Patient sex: M
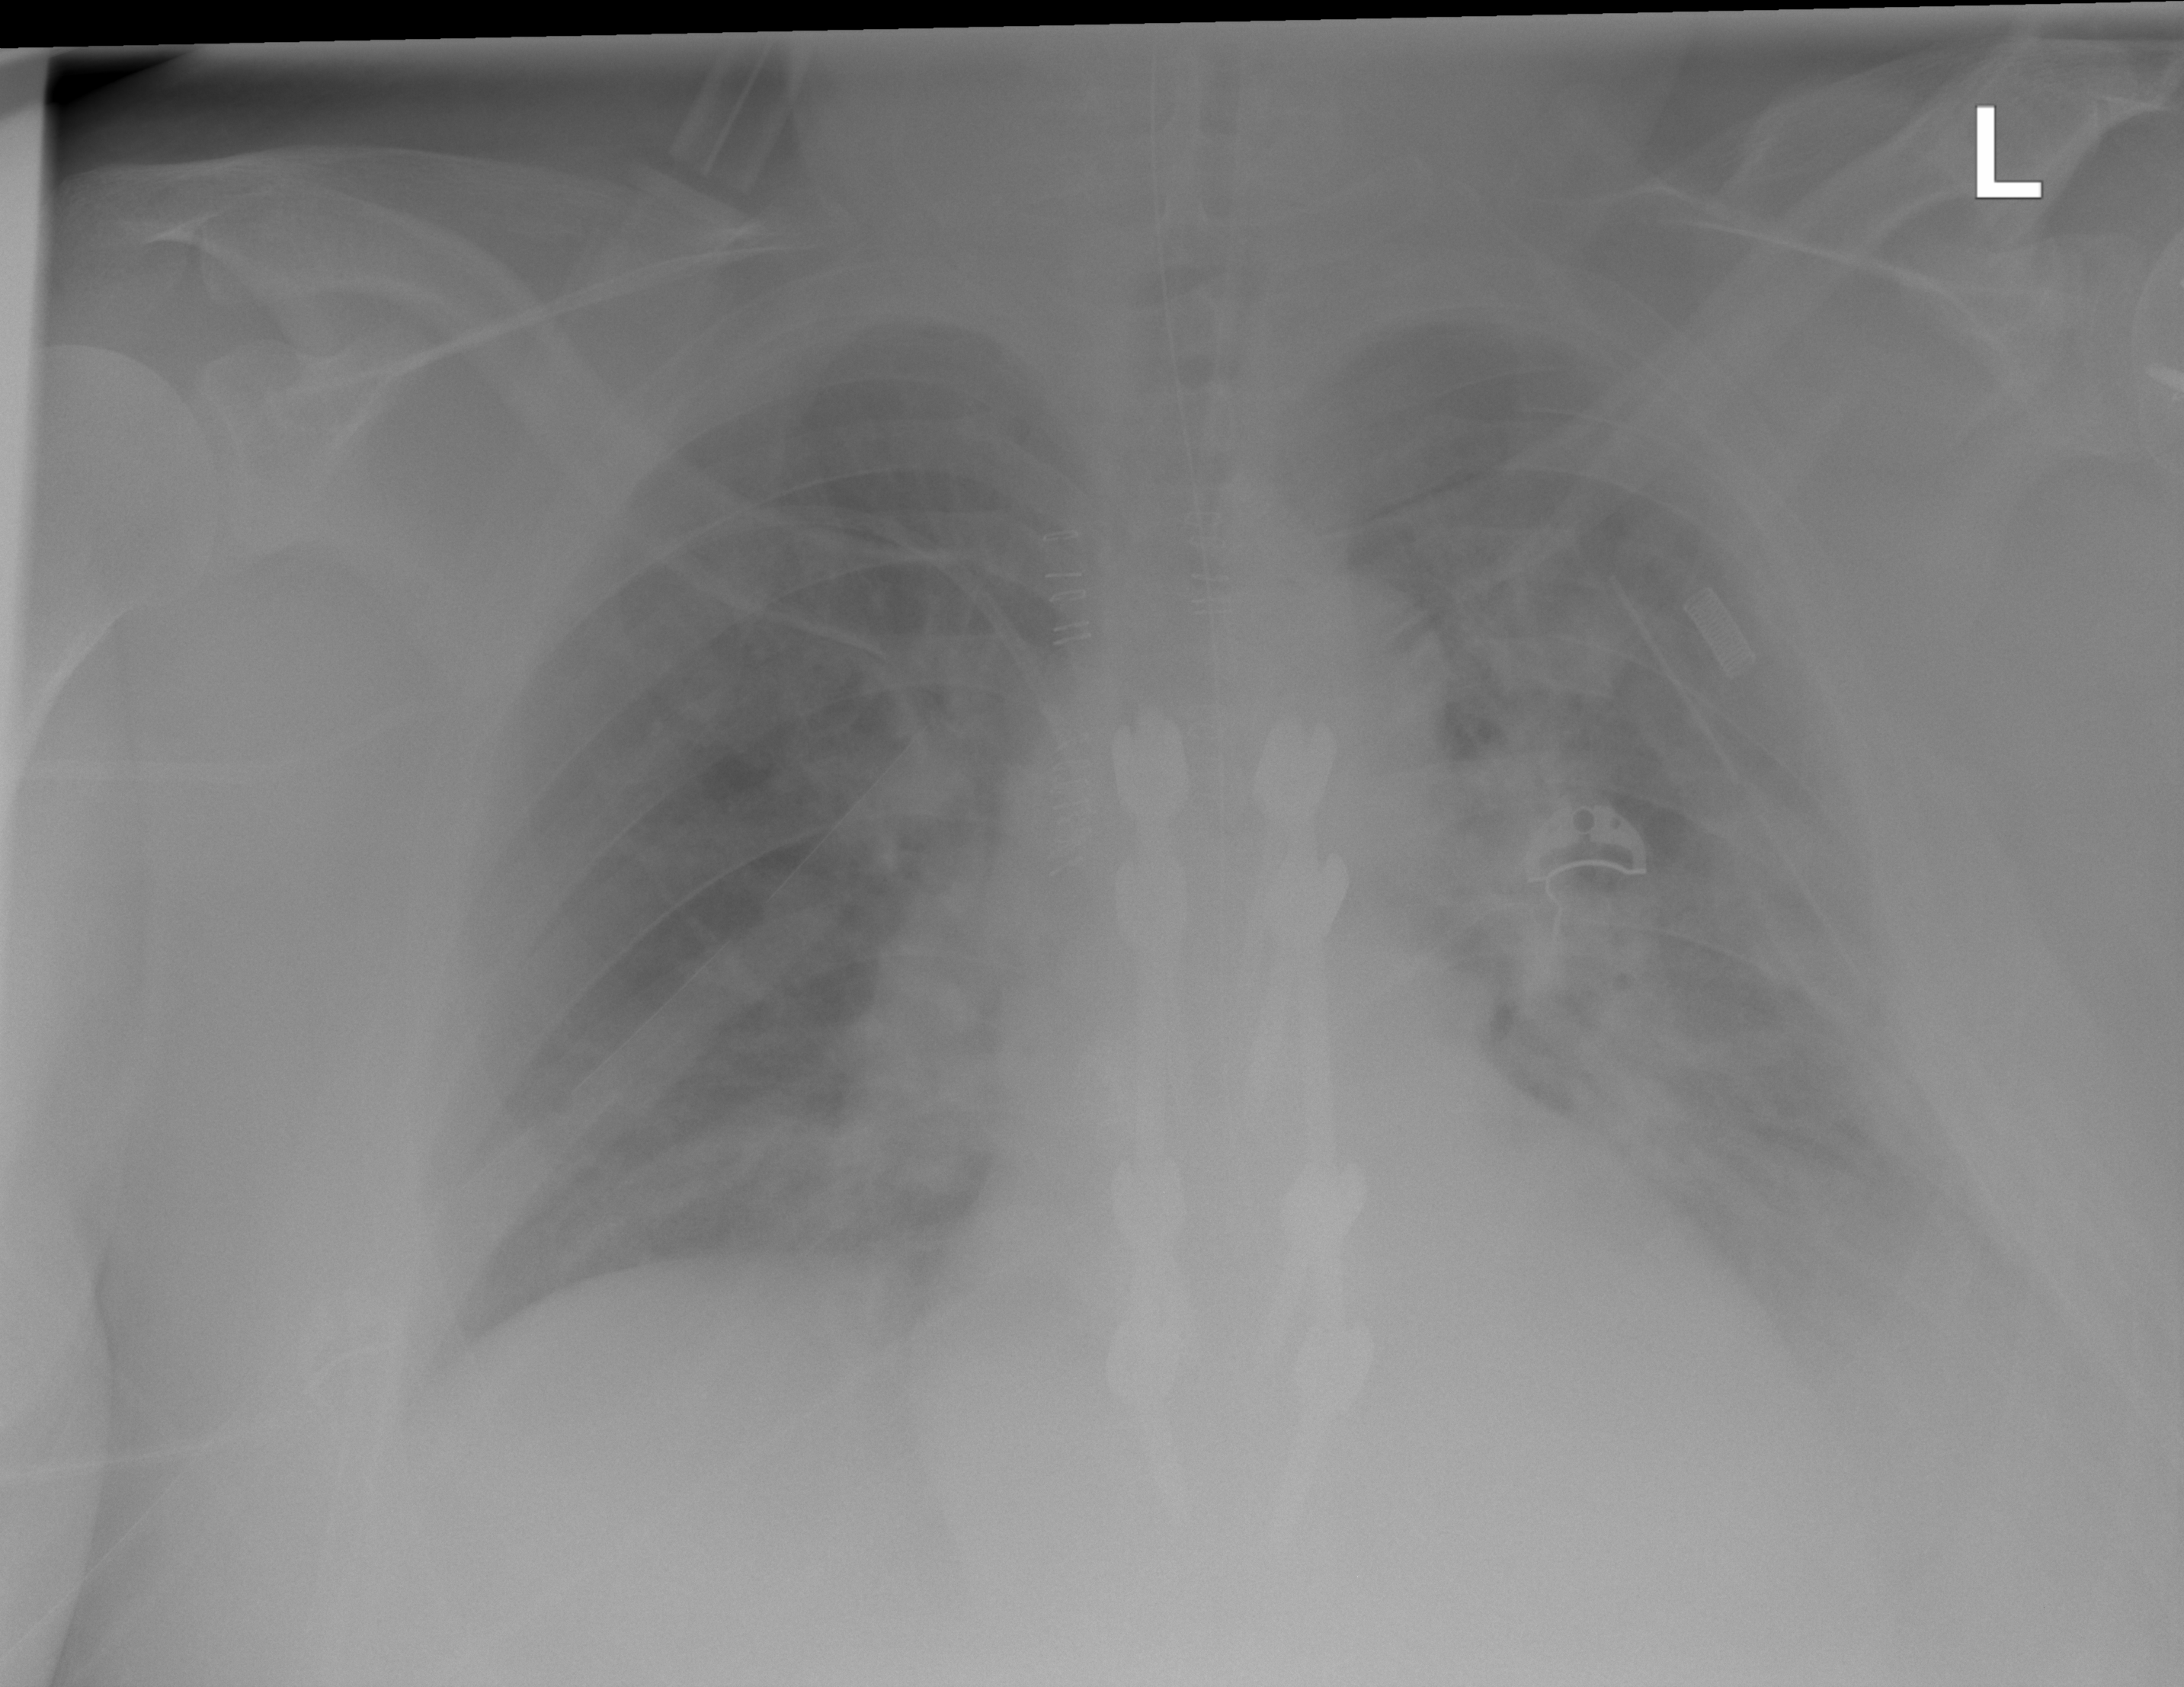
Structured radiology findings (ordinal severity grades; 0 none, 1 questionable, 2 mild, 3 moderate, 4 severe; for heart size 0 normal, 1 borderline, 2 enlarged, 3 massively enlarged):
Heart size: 0
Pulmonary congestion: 2
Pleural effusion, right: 0
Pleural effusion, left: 2
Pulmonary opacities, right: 1
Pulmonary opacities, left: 1
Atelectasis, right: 2
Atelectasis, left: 3